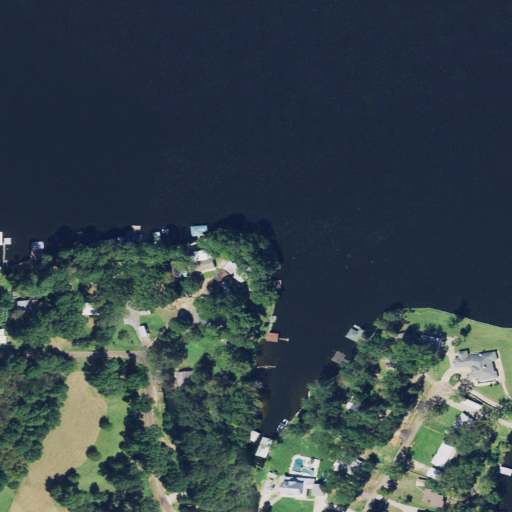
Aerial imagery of cape in Texas named Williams Point containing open water, evergreen forest, open development, low intensity development, pasture, mixed forest, shrub, medium intensity development, and grassland